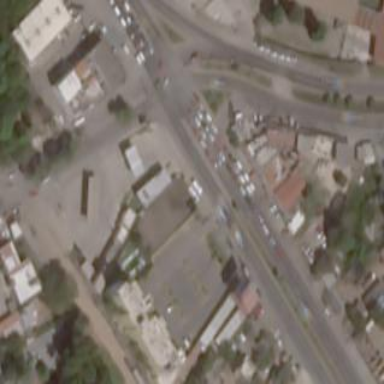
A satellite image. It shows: Parking area.